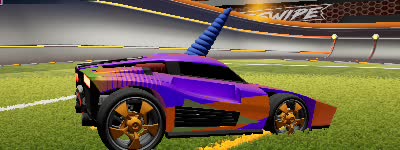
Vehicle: breakout